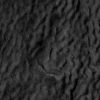
Atmospheric dust classification: not_dusty